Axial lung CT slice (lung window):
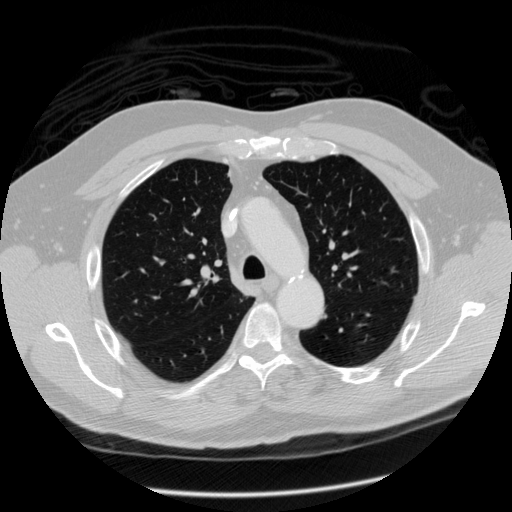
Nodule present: no